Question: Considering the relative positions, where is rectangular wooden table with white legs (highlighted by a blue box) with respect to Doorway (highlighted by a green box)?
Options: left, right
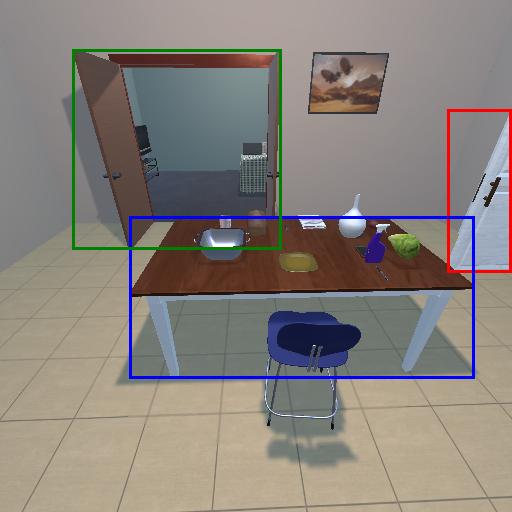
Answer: left